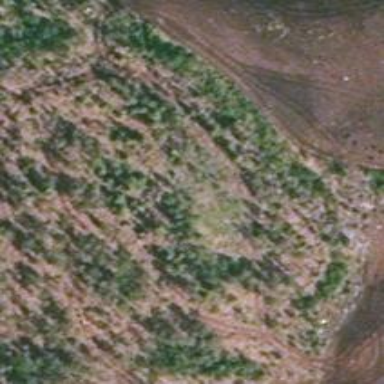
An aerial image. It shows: Forest area.